Question: I have a SQL Statement which i am trying to optimise to remove the sort operator
'''
SELECT *,ROW_NUMBER() OVER (
PARTITION BY RuleInstanceId
ORDER BY [Timestamp] DESC
) AS rn
FROM RuleInstanceHistoricalMembership
'''
Everything I have read (eg. <URL> suggests this is the correct index to add however it appears to have no effect at all.
'''
CREATE NONCLUSTERED INDEX IX_MyIndex ON dbo.<URL>
'''

I must be missing something as I have read heaps of articles which all seem to sugguest an index spanning both columns should solve this issue
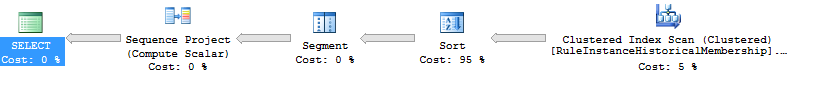
Answer: Technically the index you have added allow you to avoid a sort.
However the index you have created is non covering so SQL Server would then also need to perform 60 million key lookups back to the base table.
Simply scanning the clustered index and sorting it on the fly is costed as being considerably cheaper than that option.
In order to get the index to be used automatically you would need to either.
- 'SELECT'- 'INCLUDE'
BTW: For a table with 60 million rows you may well find that even if you were to try and force the issue with an index hint on the non covering index you still don't get the desired results of avoiding a sort.
'''
CREATE TABLE RuleInstanceHistoricalMembership
(
ID INT PRIMARY KEY,
Col2 INT,
Col3 INT,
RuleInstanceId INT,
[Timestamp] INT
)
CREATE NONCLUSTERED INDEX IX_MyIndex
ON dbo.<URL>
/*Fake small table*/
UPDATE STATISTICS RuleInstanceHistoricalMembership
WITH ROWCOUNT = 600,
PAGECOUNT = 10
SELECT *,
ROW_NUMBER() OVER ( PARTITION BY RuleInstanceId
ORDER BY [Timestamp] DESC ) AS rn
FROM RuleInstanceHistoricalMembership WITH (INDEX = IX_MyIndex)
'''
Gives the plan

With no sort but up the row and page count
'''
/*Fake large table*/
UPDATE STATISTICS RuleInstanceHistoricalMembership
WITH ROWCOUNT = 60000000,
PAGECOUNT = <PHONE>
'''
And try again and you get
<URL>
Now it has two sorts!
The scan on the NCI is in 'RuleInstanceId, Timestamp DESC' order but then SQL Server reorders it into clustered index key order ('Id ASC') per <URL>.
This step is to try and reduce the expected massive cost of 60 million random lookups into the clustered index. Then it gets sorted back into the original 'RuleInstanceId, Timestamp DESC' order that the index delivered it in.